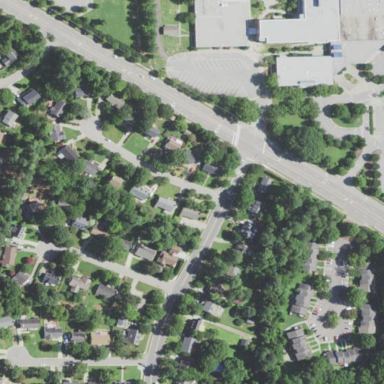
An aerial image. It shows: Residential area within neighborhood.